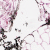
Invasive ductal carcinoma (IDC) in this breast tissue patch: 0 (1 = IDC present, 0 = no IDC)